Brain MRI, t2w sequence, axial 2D slice.
Patient: age 38, sex F, weight 95 kg, height 1.95 m
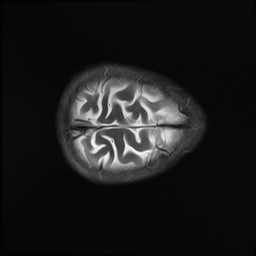